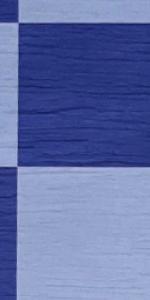
Label: Empty